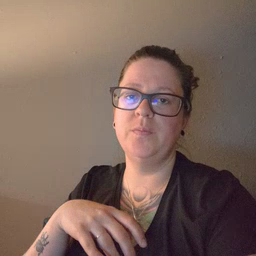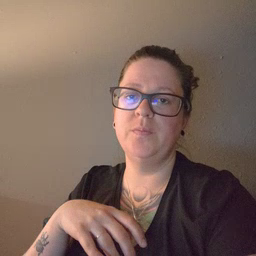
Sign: yellow